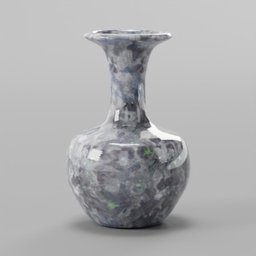
Label: decoration